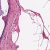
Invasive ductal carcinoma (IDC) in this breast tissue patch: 0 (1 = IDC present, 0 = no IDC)